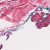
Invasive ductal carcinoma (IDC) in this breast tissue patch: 0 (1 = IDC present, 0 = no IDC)